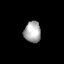
Tissue: lung
Cell type: Others
Senescence score: 0.237
Nuclear area (px): 343
Mean DAPI intensity: 173.02